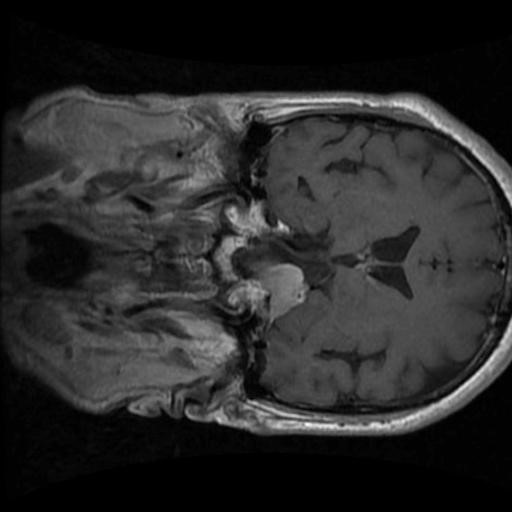
Label: brain_menin